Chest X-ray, AP view. Patient: 63 years old, sex M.
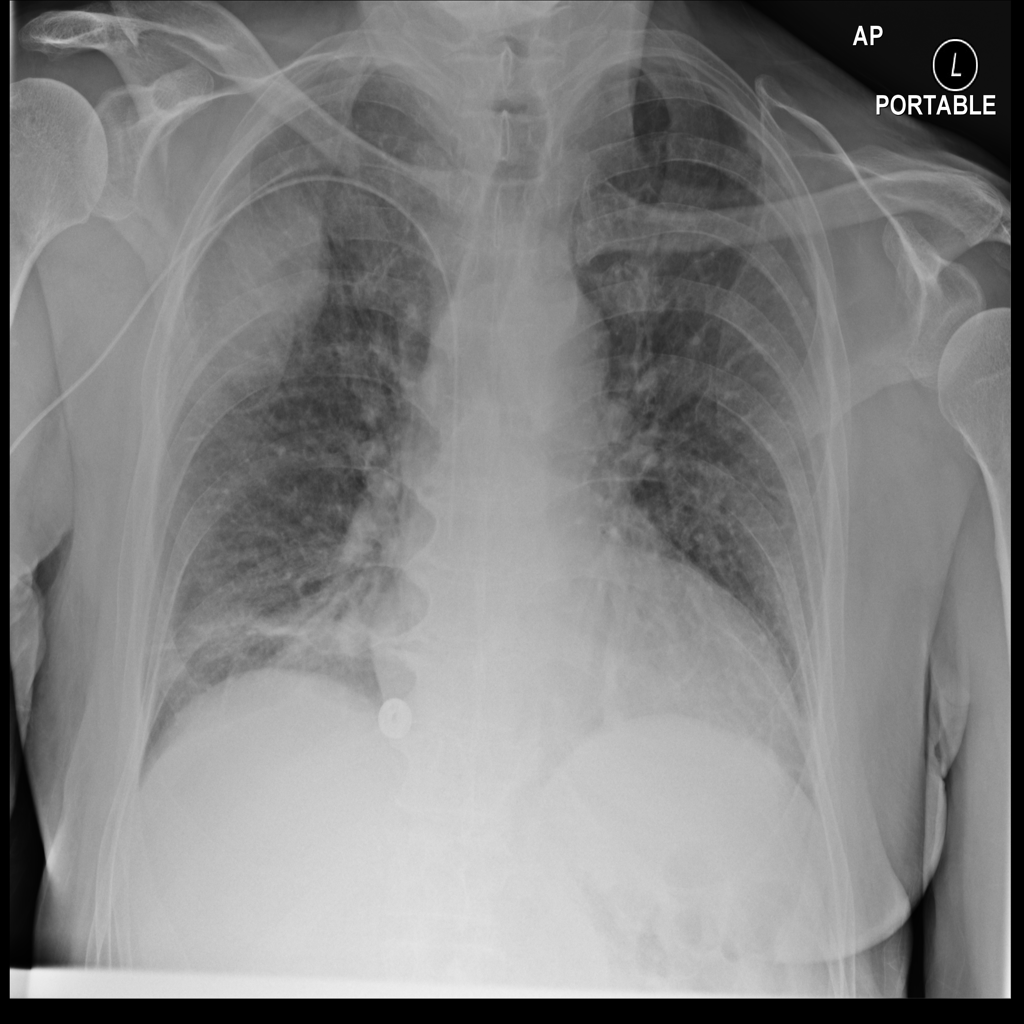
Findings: Mass